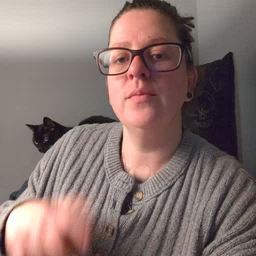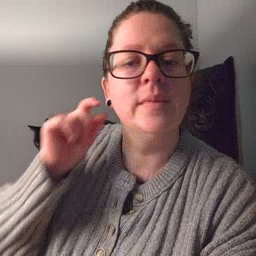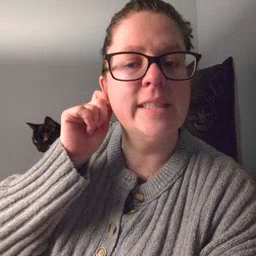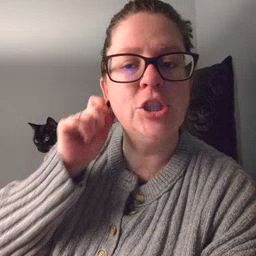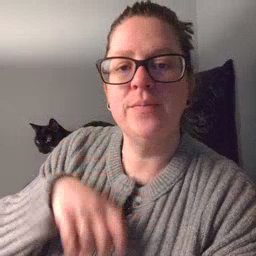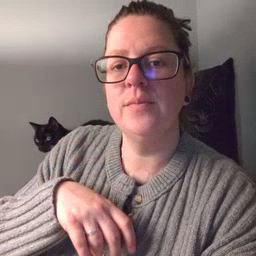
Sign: ear